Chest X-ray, AP view. Patient: 34 years old, sex M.
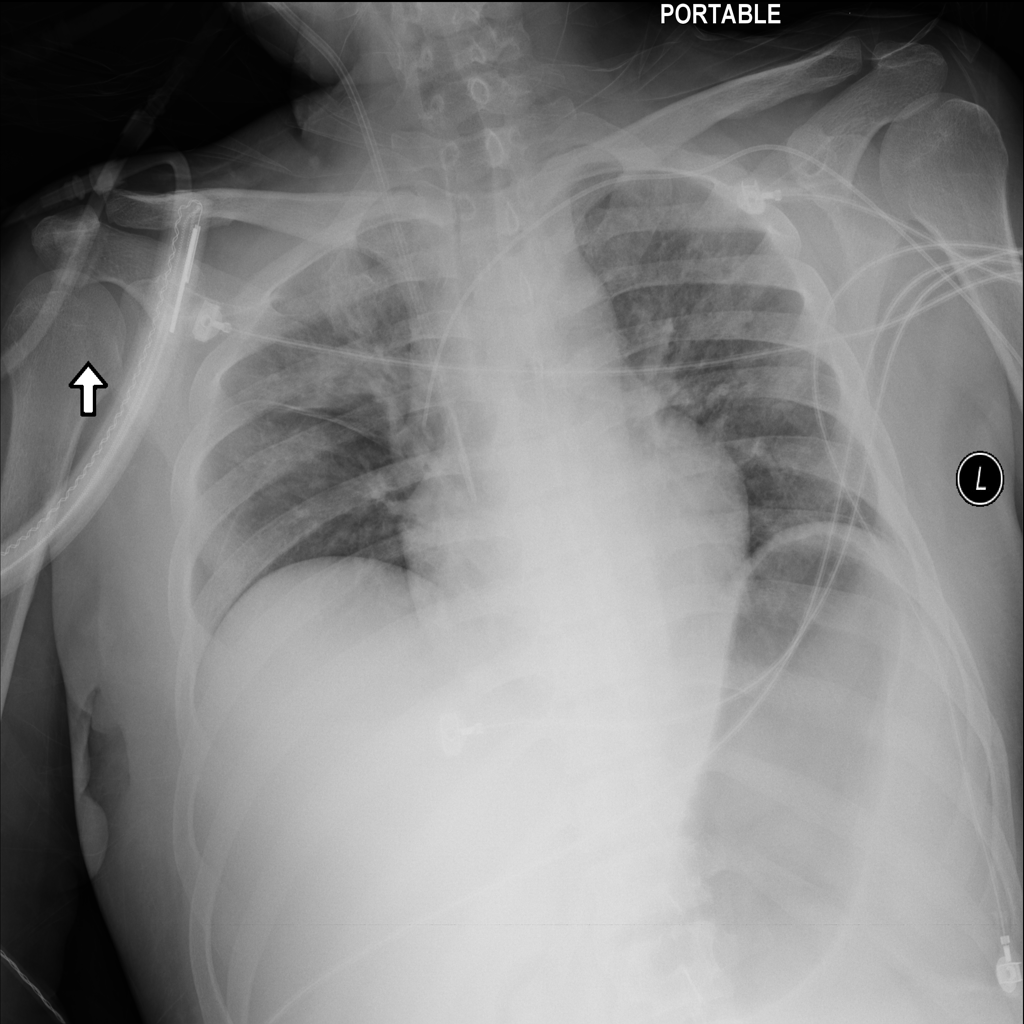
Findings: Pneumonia